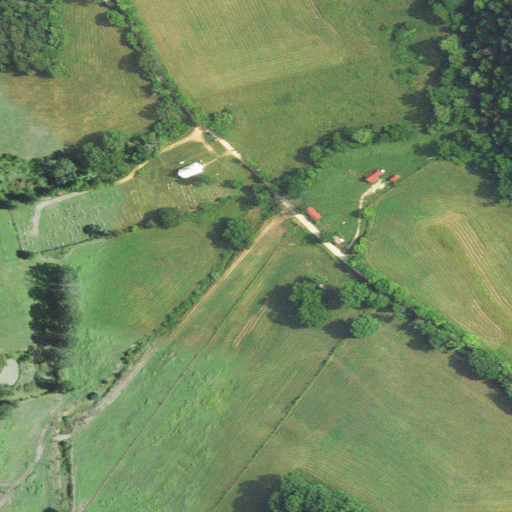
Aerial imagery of valley in Missouri named Conley Hollow containing pasture, open development, mixed forest, and deciduous forest